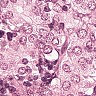
Metastatic tissue present: yes